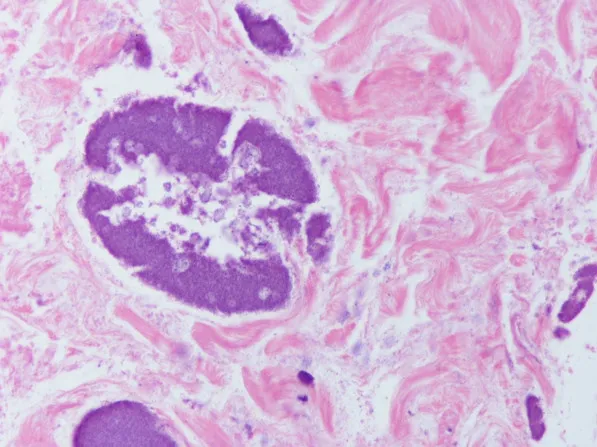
The histological examination of the removed specimen (right hemicolectomy specimen) revealed actinomyces colonies in the upper part of the cecum and the ascending colon wall. The large spherical clusters, densely packed and branching, and PAS positive "sulfur granules" are specific of actinomycosis.
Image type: pathology (pas)